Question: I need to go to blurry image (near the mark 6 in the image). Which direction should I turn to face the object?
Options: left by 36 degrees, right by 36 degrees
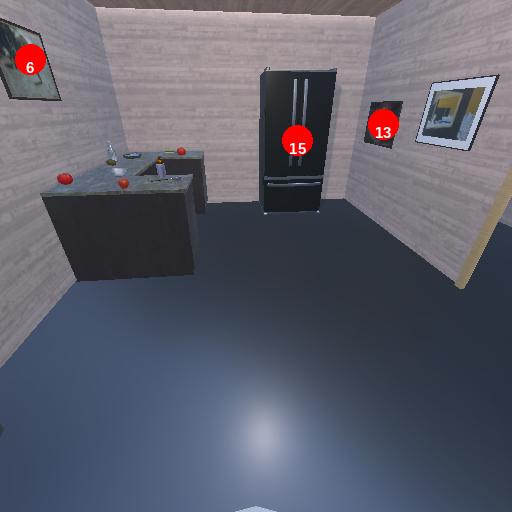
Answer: left by 36 degrees